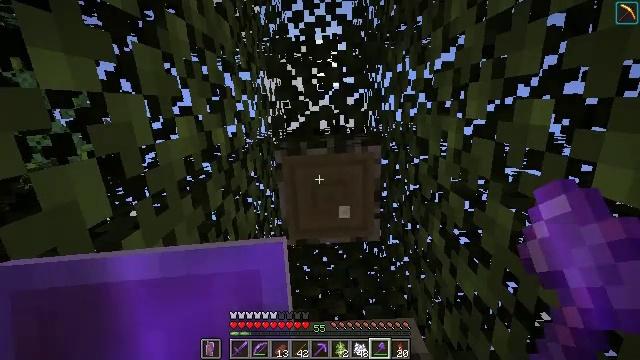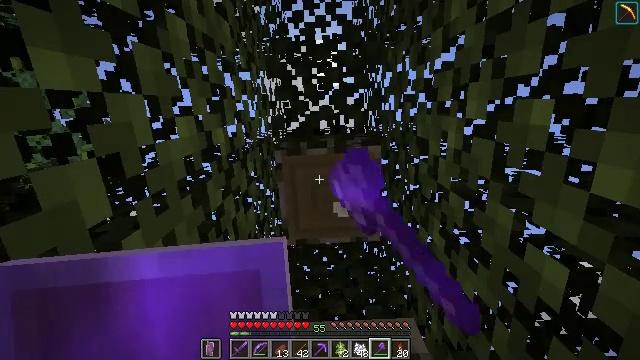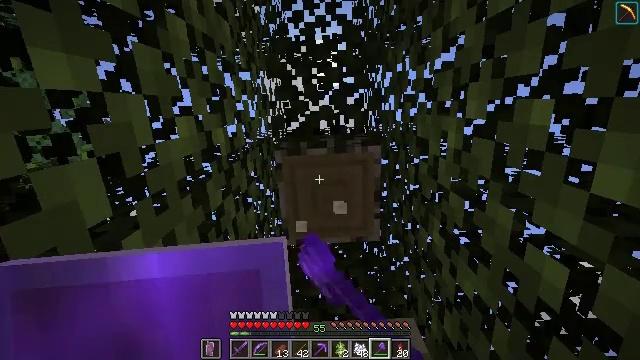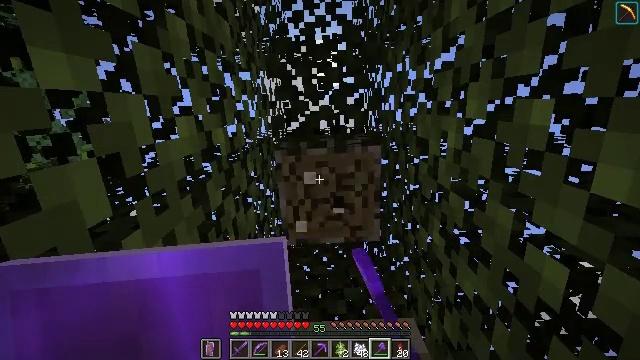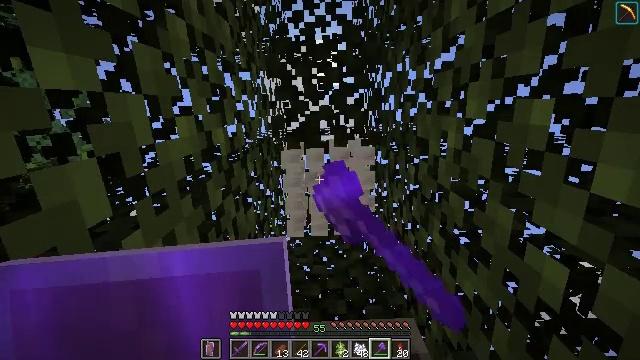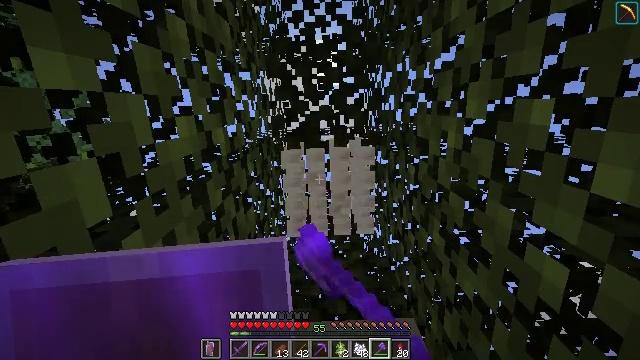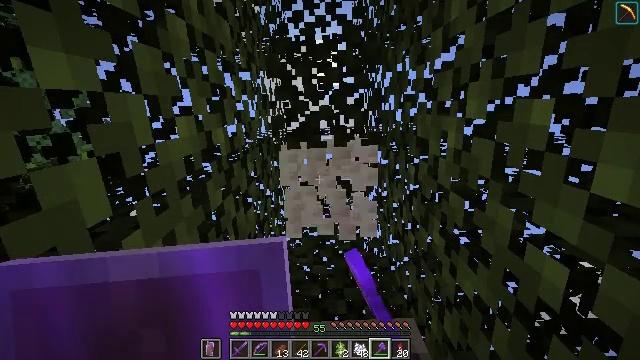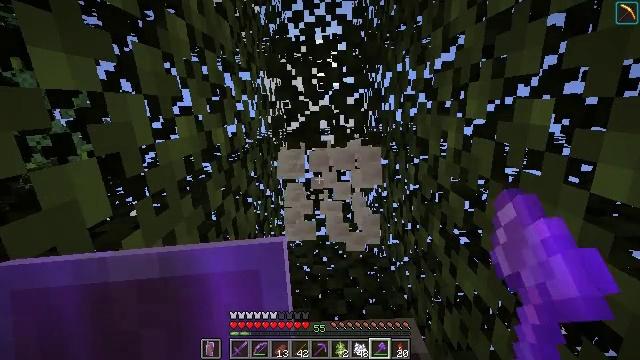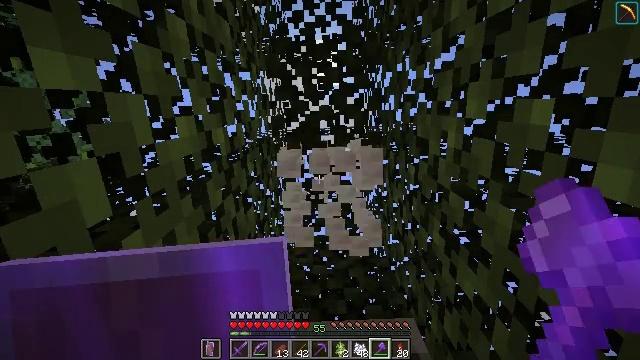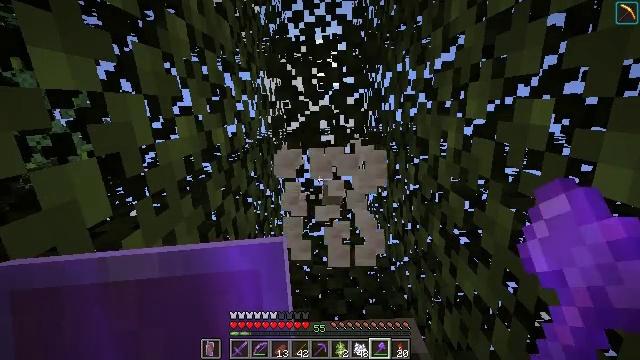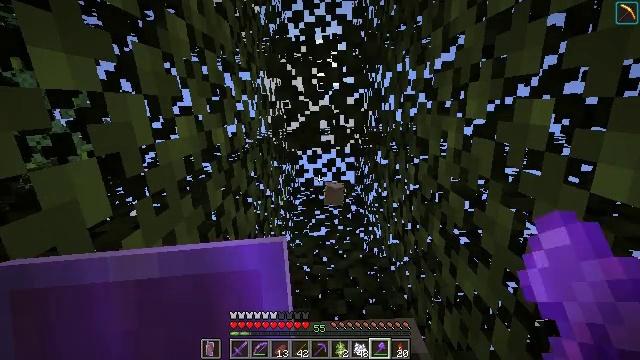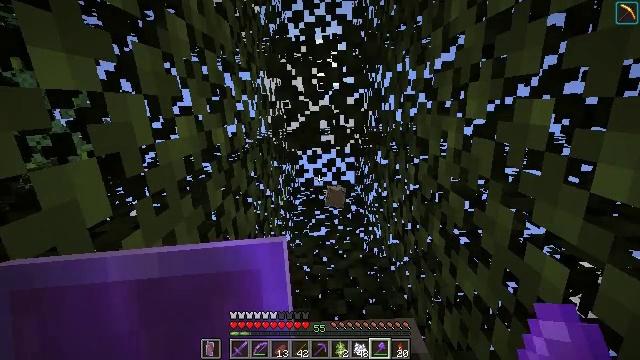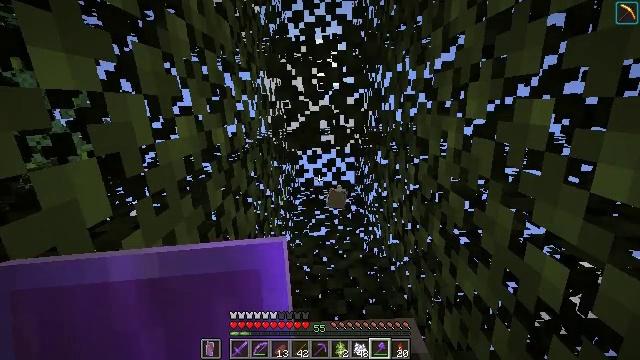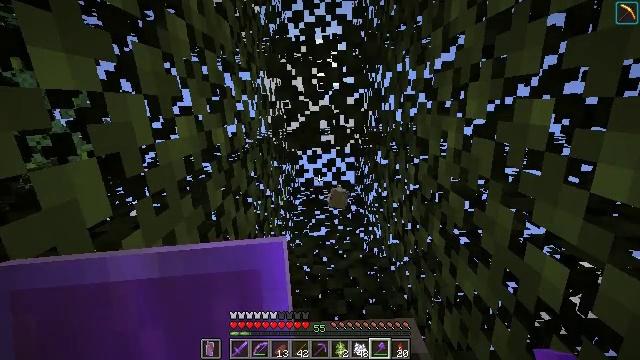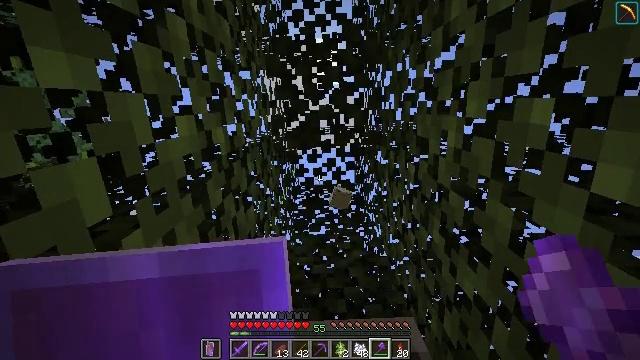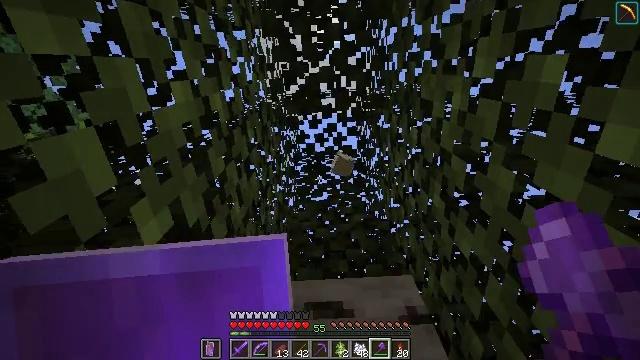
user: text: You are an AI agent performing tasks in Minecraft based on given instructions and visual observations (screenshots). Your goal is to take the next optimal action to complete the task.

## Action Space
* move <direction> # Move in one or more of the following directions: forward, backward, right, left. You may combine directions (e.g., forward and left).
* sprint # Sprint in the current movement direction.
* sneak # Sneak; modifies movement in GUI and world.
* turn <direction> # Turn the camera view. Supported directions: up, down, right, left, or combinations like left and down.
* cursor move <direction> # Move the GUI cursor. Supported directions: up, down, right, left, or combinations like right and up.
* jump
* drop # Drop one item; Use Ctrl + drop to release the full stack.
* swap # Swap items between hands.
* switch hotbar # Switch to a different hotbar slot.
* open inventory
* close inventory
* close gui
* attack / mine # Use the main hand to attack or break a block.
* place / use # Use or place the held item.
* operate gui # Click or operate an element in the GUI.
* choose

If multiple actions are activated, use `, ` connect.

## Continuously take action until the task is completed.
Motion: motion action
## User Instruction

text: Chop down the birch log.
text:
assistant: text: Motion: attack / mine
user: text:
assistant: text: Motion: attack / mine
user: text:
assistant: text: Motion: attack / mine
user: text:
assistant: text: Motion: attack / mine
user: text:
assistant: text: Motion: attack / mine
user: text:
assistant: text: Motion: no_op
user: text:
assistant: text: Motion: no_op
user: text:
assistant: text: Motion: no_op
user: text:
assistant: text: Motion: no_op
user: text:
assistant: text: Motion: no_op
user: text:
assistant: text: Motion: no_op
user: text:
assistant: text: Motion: no_op
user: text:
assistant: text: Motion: no_op
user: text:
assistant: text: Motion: no_op
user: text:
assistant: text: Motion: turn left and down
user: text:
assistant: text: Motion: turn left and down
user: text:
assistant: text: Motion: turn down
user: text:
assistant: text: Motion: turn down
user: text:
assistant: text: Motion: turn down
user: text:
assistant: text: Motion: turn down
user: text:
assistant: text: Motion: no_op
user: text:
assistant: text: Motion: no_op
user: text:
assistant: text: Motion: no_op
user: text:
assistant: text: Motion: turn up
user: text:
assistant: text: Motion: turn right and up
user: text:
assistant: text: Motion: attack / mine
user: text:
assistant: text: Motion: attack / mine
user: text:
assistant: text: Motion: attack / mine
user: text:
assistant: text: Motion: attack / mine
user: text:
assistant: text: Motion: attack / mine